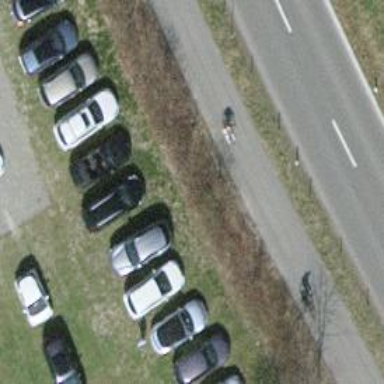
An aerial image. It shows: Asphalt cycleway.